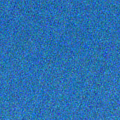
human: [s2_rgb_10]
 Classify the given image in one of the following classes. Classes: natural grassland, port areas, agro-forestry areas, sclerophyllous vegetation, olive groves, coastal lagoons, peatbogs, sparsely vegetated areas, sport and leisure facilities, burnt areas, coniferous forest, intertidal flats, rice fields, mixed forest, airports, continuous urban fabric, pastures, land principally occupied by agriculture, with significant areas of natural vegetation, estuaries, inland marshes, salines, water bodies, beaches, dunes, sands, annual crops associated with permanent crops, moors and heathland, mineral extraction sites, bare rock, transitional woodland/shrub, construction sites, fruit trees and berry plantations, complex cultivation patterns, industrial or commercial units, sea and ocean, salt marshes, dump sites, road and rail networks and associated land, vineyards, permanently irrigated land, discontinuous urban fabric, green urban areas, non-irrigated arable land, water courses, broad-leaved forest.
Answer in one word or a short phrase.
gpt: sea and ocean